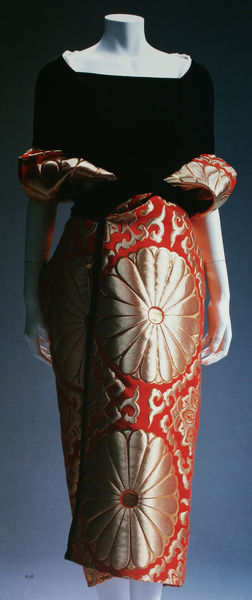
Titel: Kleid
Künstler: Yohji Yamamoto
Standort: Kyoto (Japan)
Institution: Kyoto Costume Institute
Schlagwörter: blau, schatten, ausschnitt, blume, blumen, frau, kleid, schwarz, weiss, blüten, gürtel, rot, mode, muster, ornament, rock, schleife, kleidung, samt, silber, ärmel, hände, gewand, gold, kostüm, stickerei, stoff, seide, taille, japan, modell, detail, ornamente, abendkleid, foto, fotografie, kreise, bekleidung, puppe, china, silbern, oberteil, silbrig, schlitz, kimono, wickelrock, wickelkleid, textilsammlung